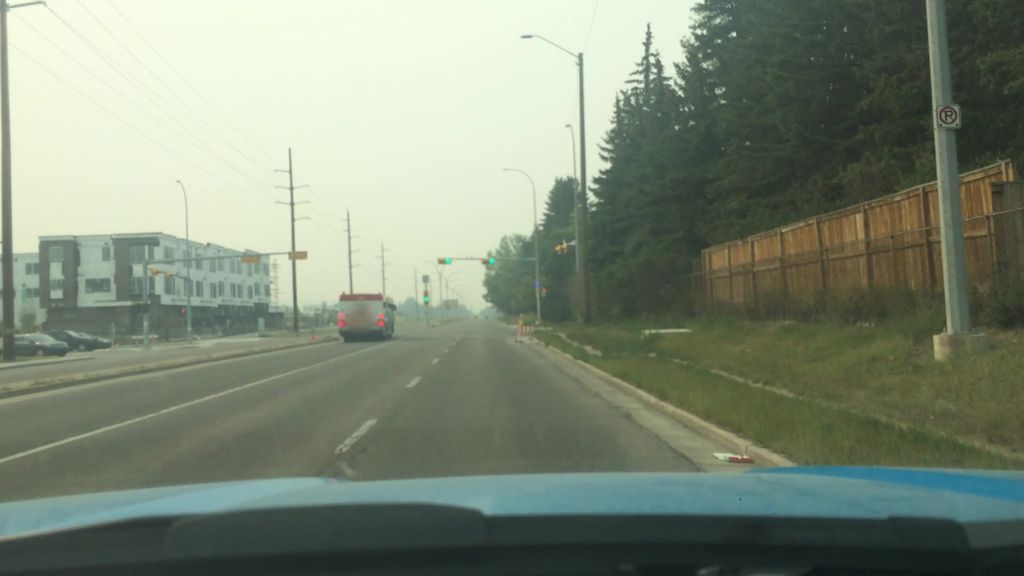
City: calgary